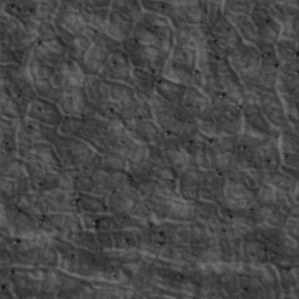
Label: non_frost